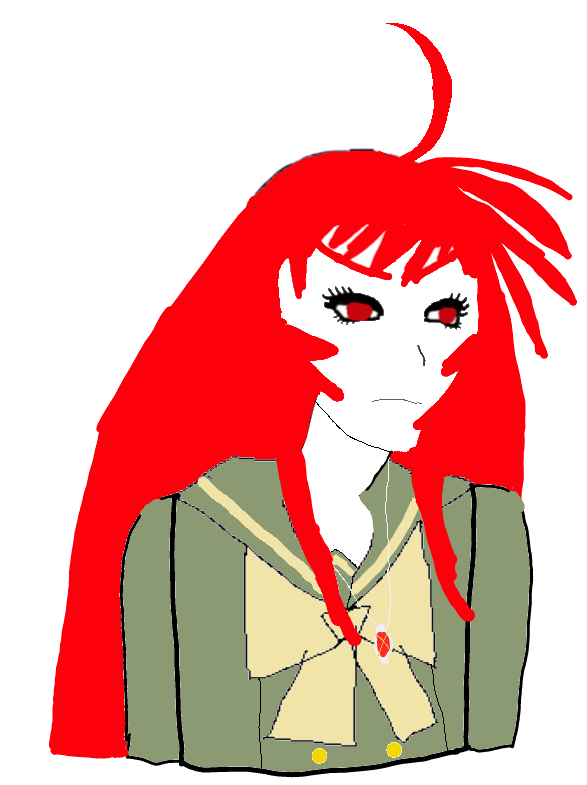
Label: 5_Daddys_Girl